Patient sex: F
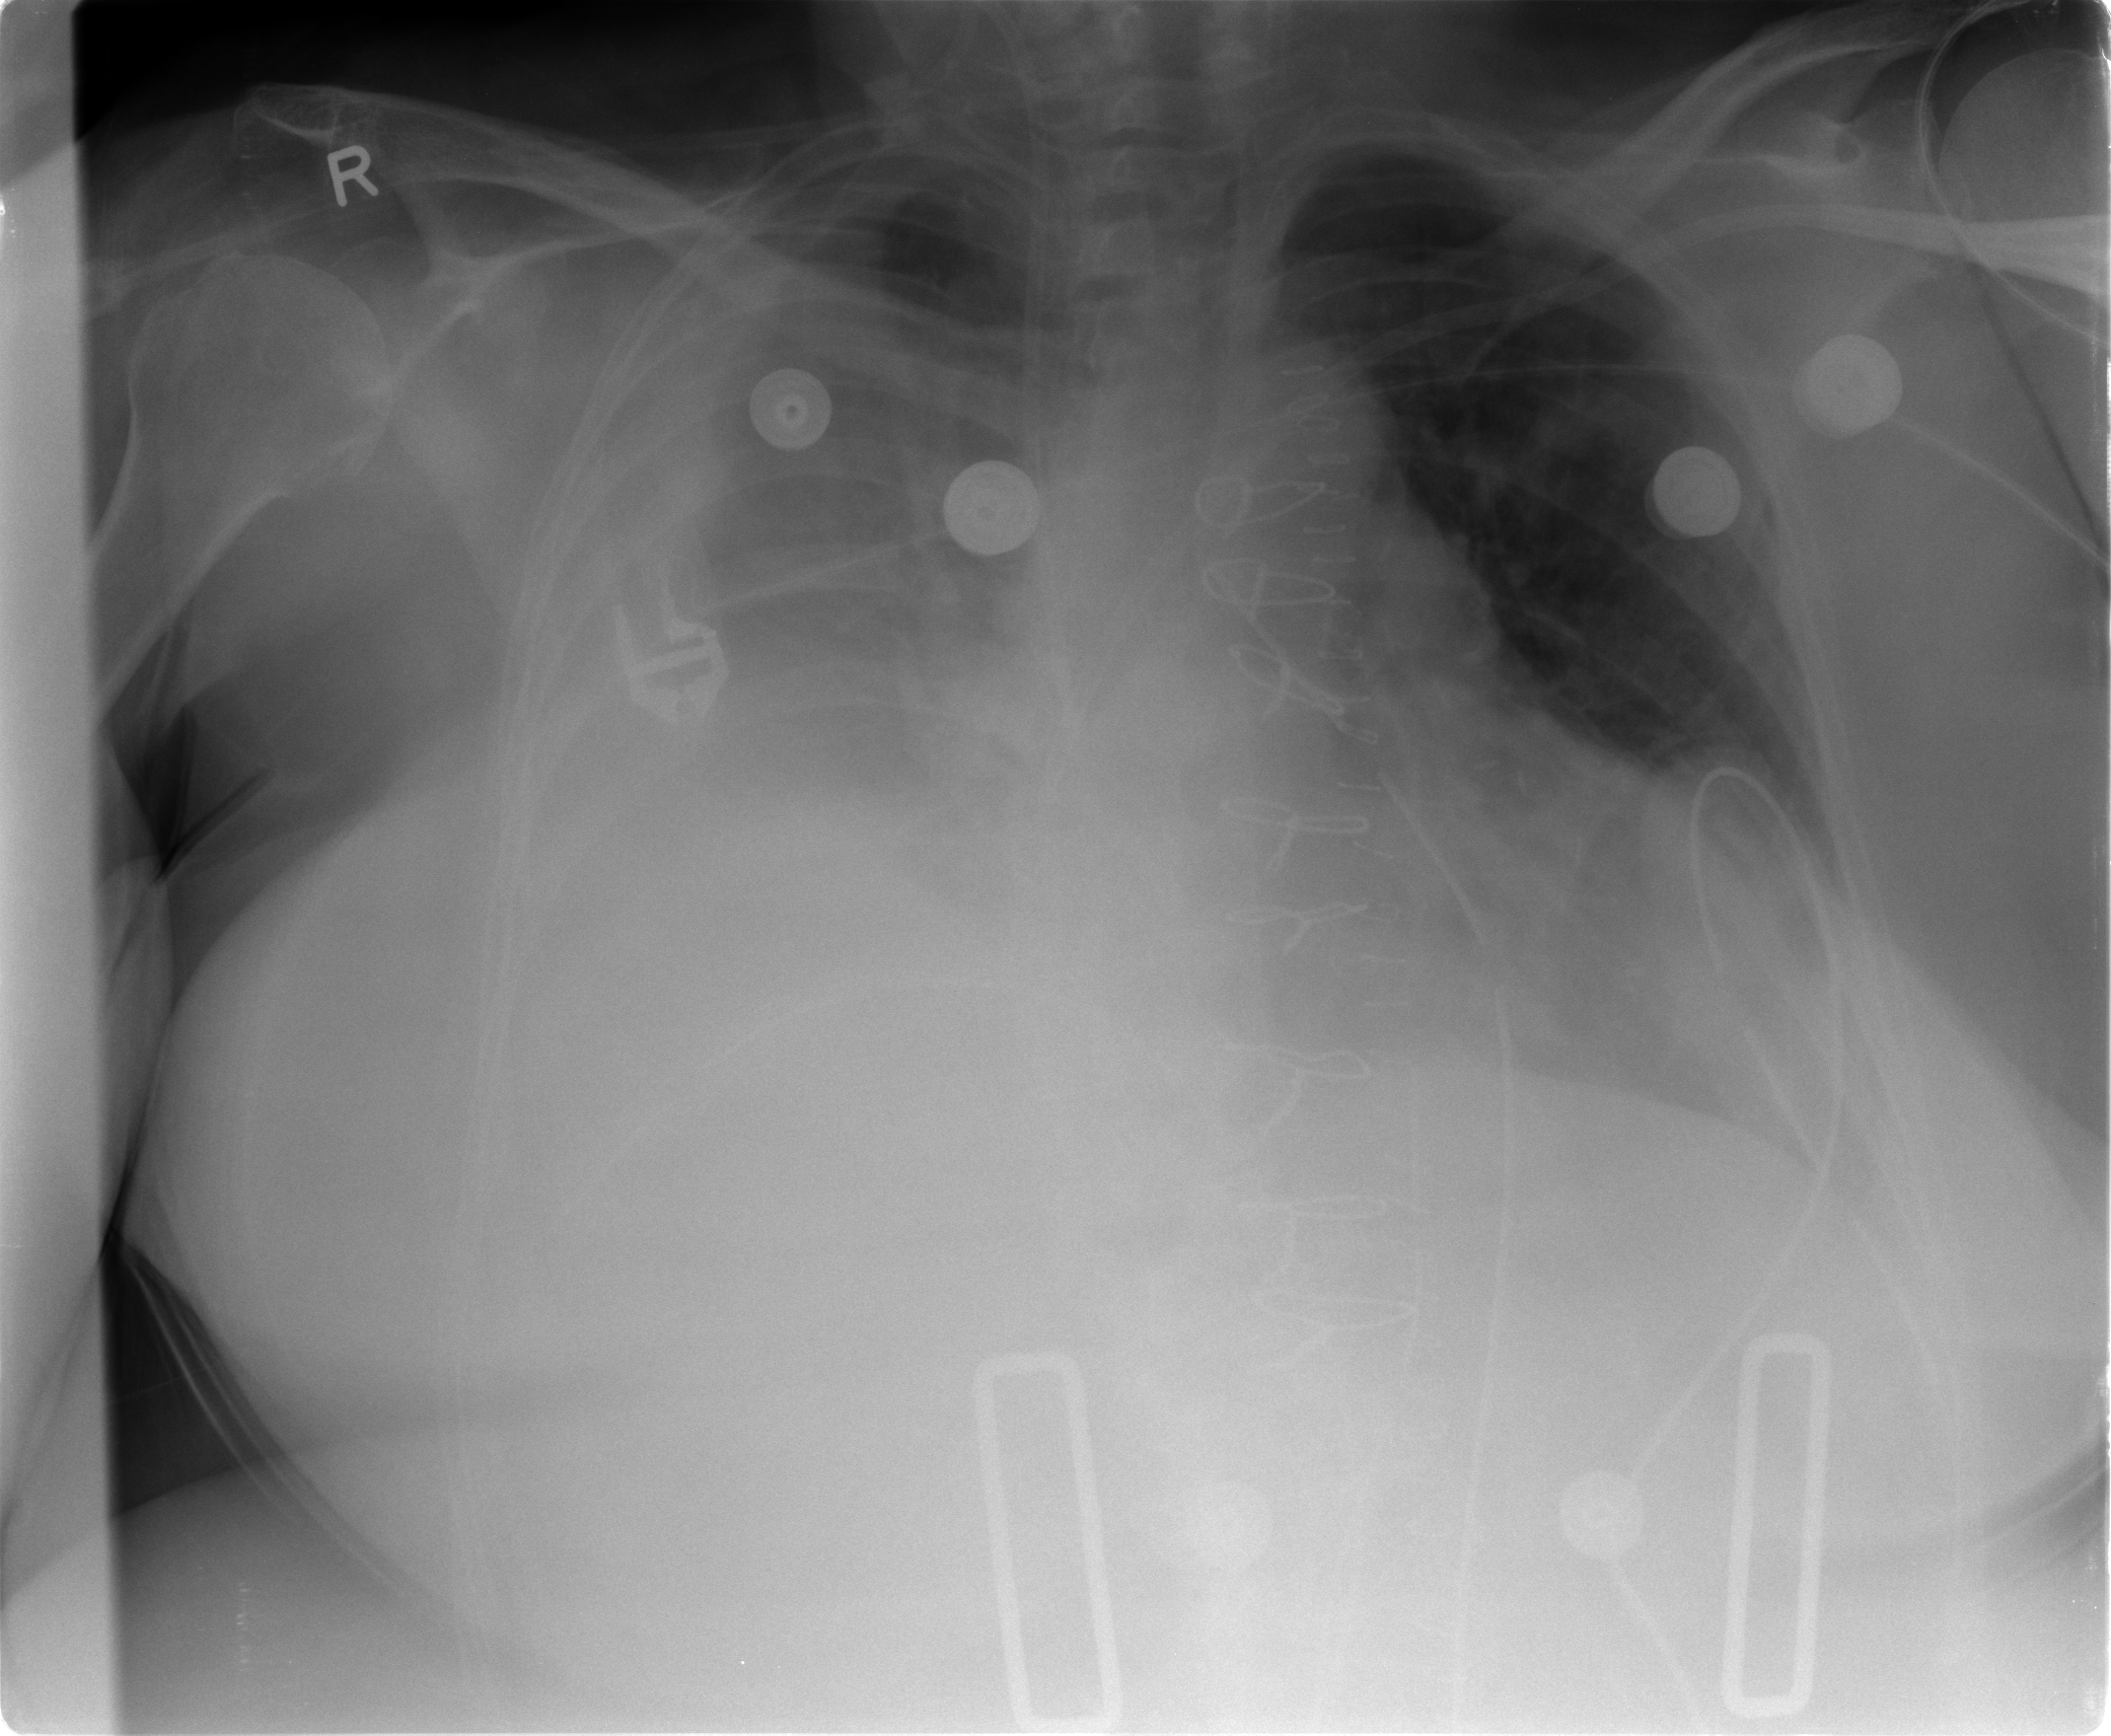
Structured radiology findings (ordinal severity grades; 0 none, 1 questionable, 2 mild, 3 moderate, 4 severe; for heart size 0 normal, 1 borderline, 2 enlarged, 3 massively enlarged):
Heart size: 2
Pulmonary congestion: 2
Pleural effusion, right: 3
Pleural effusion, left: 2
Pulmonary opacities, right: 0
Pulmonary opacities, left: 0
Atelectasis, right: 3
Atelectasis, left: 2